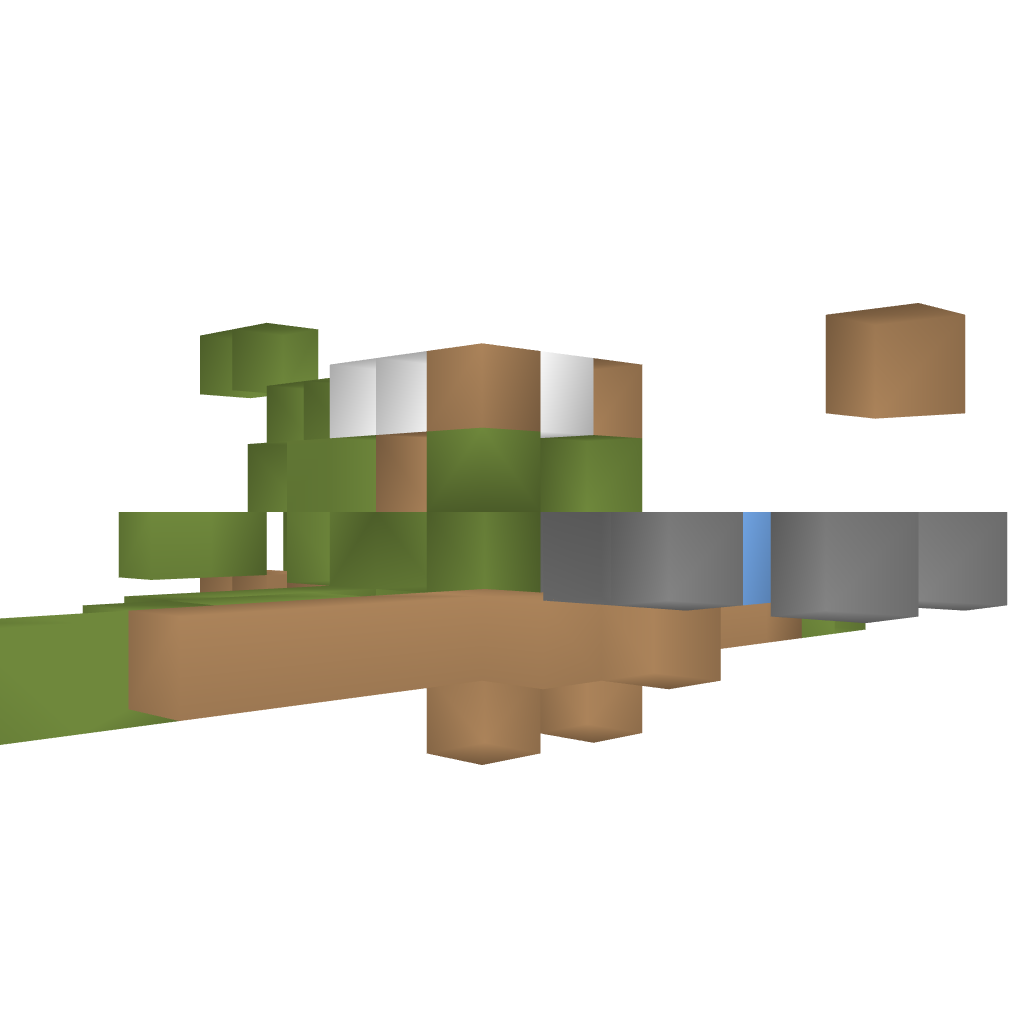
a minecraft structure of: Fighter Bf 109 K1 bad low quality